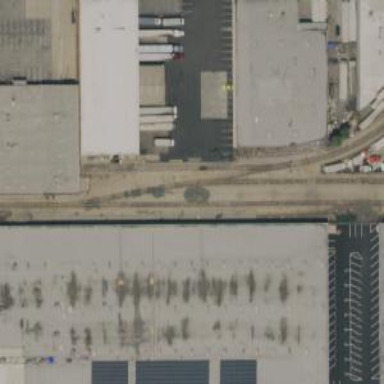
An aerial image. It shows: Rail spur service.